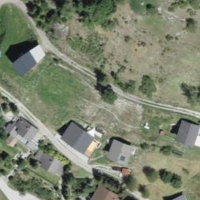
EUNIS habitat code: 26
Species observed at this site:
Gentiana cruciata